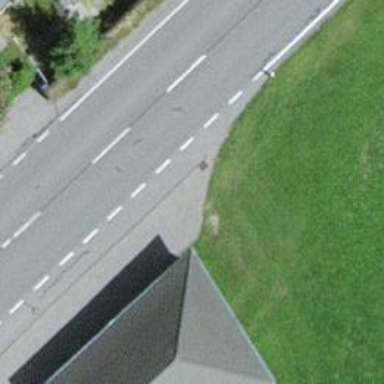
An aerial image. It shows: Bus stop with platform for public transport.